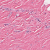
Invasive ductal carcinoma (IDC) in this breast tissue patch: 0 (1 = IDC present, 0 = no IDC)